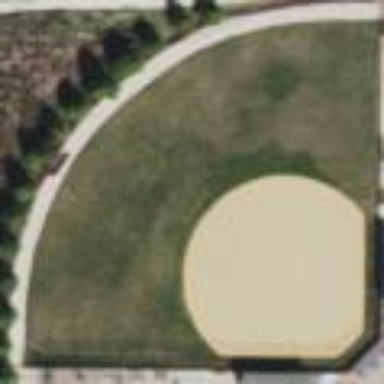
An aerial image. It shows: Softball/baseball pitch for leisure sports activities.